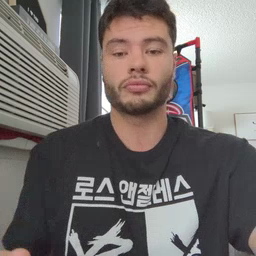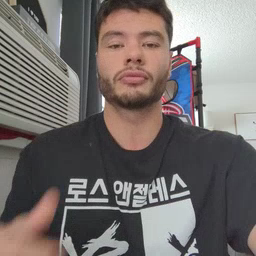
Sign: taste